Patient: sex M, age 51
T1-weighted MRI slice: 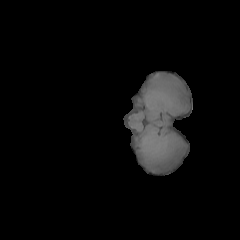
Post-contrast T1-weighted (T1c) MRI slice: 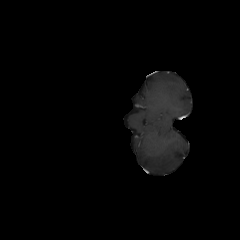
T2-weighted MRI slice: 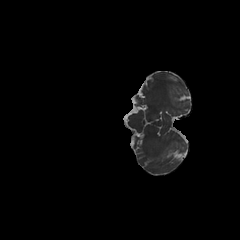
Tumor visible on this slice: no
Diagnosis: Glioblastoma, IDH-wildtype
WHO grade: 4